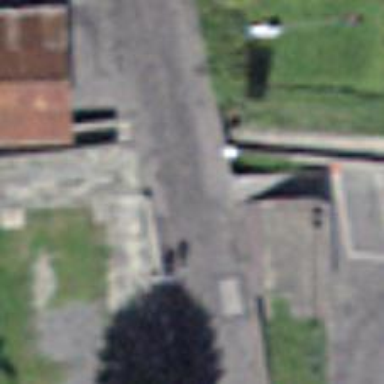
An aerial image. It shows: Road with steps.